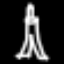
Label: The Eiffel Tower